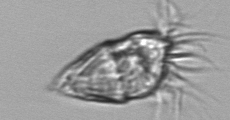
Label: Strombidium_morphotype1